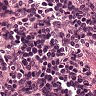
Metastatic tissue present: no